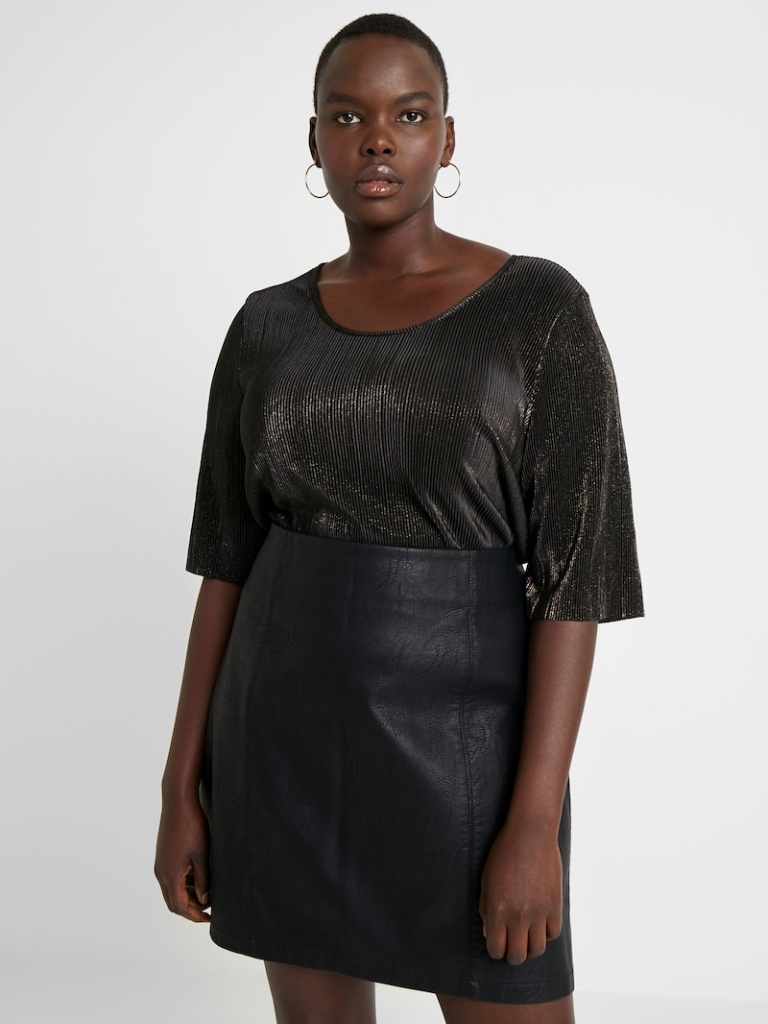
metallic semi-fitted short sleeve thigh length Fully Tucked in crew tunic